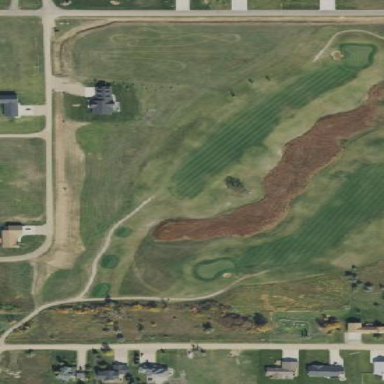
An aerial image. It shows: Rough area in golf course.